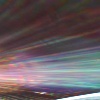
Label: sunburn